Question: Trying to know when an element is most visible in the viewport and is mostly in the center. I'd like to have all the other divs fade off but keeping the more dominant DIV at full opacity as you scroll.
I found this: <URL> but it's by pixel and doesn't have the logic I require for this to work like in the image below.

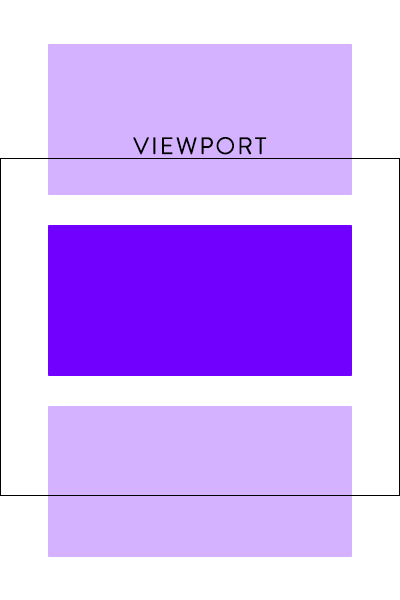
Answer: You would need a method that tested whether an element was fully within the bounds of the page. There are plugins that do this such as Remy Sharp's <URL> but essentially you just need to test if an element is fully in view and add a class to it.
All relatively simple (although I confess to have not tested this x-browser so YMMV):
'''
function testInView($el){
var wTop = $(window).scrollTop();
var wBot = wTop + $(window).height();
var eTop = $el.offset().top;
var eBot = eTop + $el.height();
return ((eBot <= wBot) && (eTop >= wTop));
}
function setInView(){
$("div").each(function(){//testing EVERY div (you might want to be more specific in your implementation)
var $zis = $(this);
$zis.removeClass("inview");
if(testInView($zis)){
$zis.addClass("inview");
}
});
}
$(document).scroll(function(){
setInView();
});
$(document).resize(function(){
setInView();
});
$(document).ready(function(){
setInView();
});
'''
<URL>